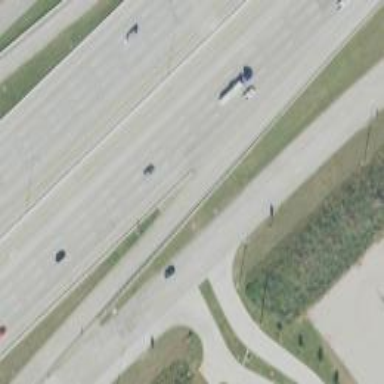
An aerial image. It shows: Secondary road with frontage road alongside.